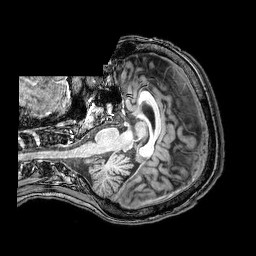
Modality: T1w
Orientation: axial
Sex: female
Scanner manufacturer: philips
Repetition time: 0.008093 s
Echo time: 0.0037 s